Field crop: maize
Growth stage: 2
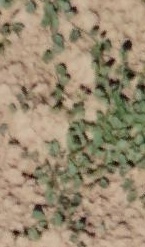
Species: convolvulus